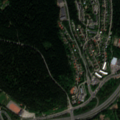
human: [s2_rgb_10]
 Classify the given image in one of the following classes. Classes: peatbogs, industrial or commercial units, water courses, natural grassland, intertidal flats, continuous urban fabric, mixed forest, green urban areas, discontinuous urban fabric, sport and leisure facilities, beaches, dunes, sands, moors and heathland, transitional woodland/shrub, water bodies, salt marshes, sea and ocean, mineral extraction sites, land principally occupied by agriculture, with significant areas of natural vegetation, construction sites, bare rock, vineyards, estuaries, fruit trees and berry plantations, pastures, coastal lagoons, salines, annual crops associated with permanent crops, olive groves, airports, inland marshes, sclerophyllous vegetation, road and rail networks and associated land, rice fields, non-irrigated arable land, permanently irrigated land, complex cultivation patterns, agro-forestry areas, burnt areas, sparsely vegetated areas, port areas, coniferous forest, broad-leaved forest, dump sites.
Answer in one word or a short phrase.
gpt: discontinuous urban fabric, green urban areas, coniferous forest